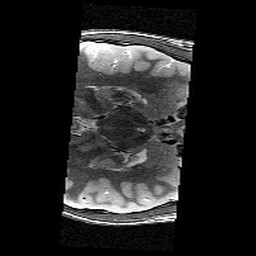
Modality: T2w
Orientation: axial
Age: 13
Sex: male
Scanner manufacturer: siemens
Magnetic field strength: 3 T
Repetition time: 9.23 s
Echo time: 0.067 s